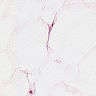
Metastatic tissue present: no